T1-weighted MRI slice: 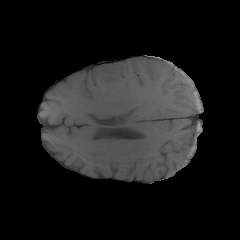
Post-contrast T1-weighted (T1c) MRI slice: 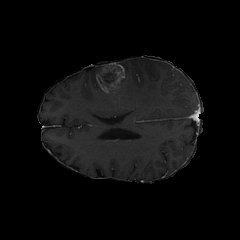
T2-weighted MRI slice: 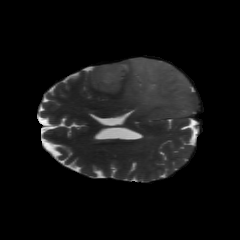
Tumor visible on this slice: yes